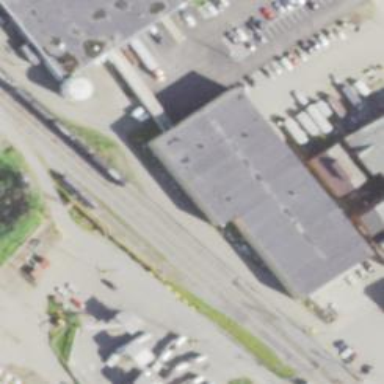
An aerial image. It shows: Rail spur service.